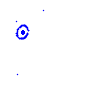
Particle: kaon